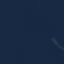
Land use / land cover: SeaLake